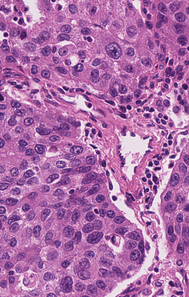
Tumor epithelial tissue: yes
Tumor-associated stroma tissue: yes
Normal tissue: no